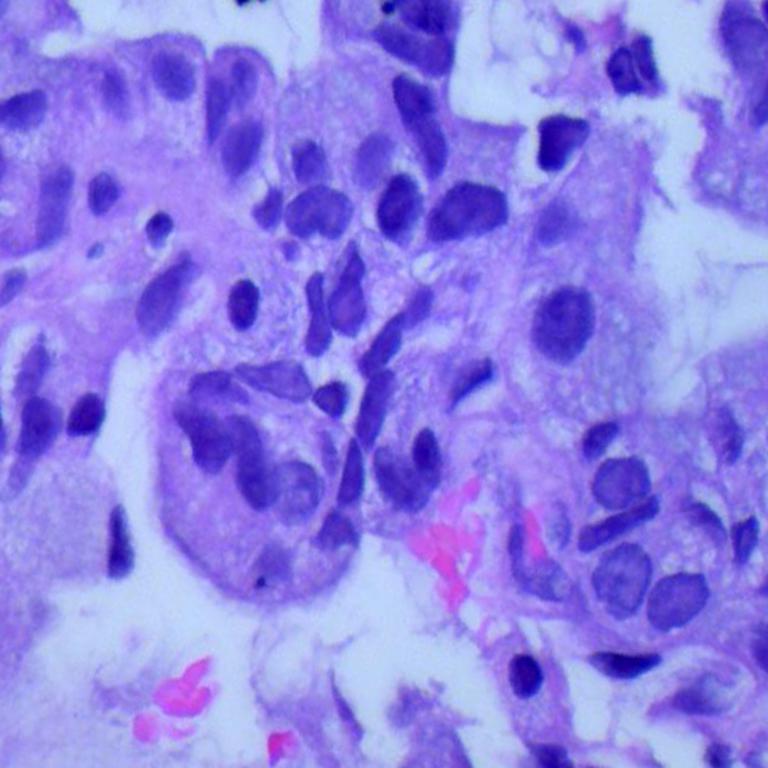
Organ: lung
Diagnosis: adenocarcinomas